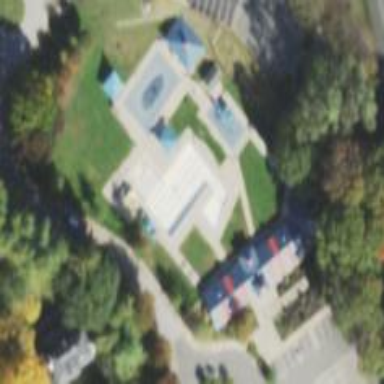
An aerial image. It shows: Sports center focused on swimming and water polo activities.